Question: I have this program below
'''
package com;
public class ThreadDemo implements Runnable {
@Override
public void run() {
while(true)
{
try {
System.out.println("Into sleep");
Thread.sleep(<PHONE>);
System.out.println("Out of sleep");
} catch (InterruptedException e) {
// TODO Auto-generated catch block
e.printStackTrace();
}
}
}
public static void main(String args[]) {
ThreadDemo tD = new ThreadDemo();
Thread t1 = new Thread(tD);
t1.start();
t1.interrupt();
}
}
'''
I have started the Thread , and will call its run method and goes into sleep state for the above specified seconds .
i have called 't1.interrupt();'
This is the screen shot

My question is that why
1. Why Into sleep is printed twice ??
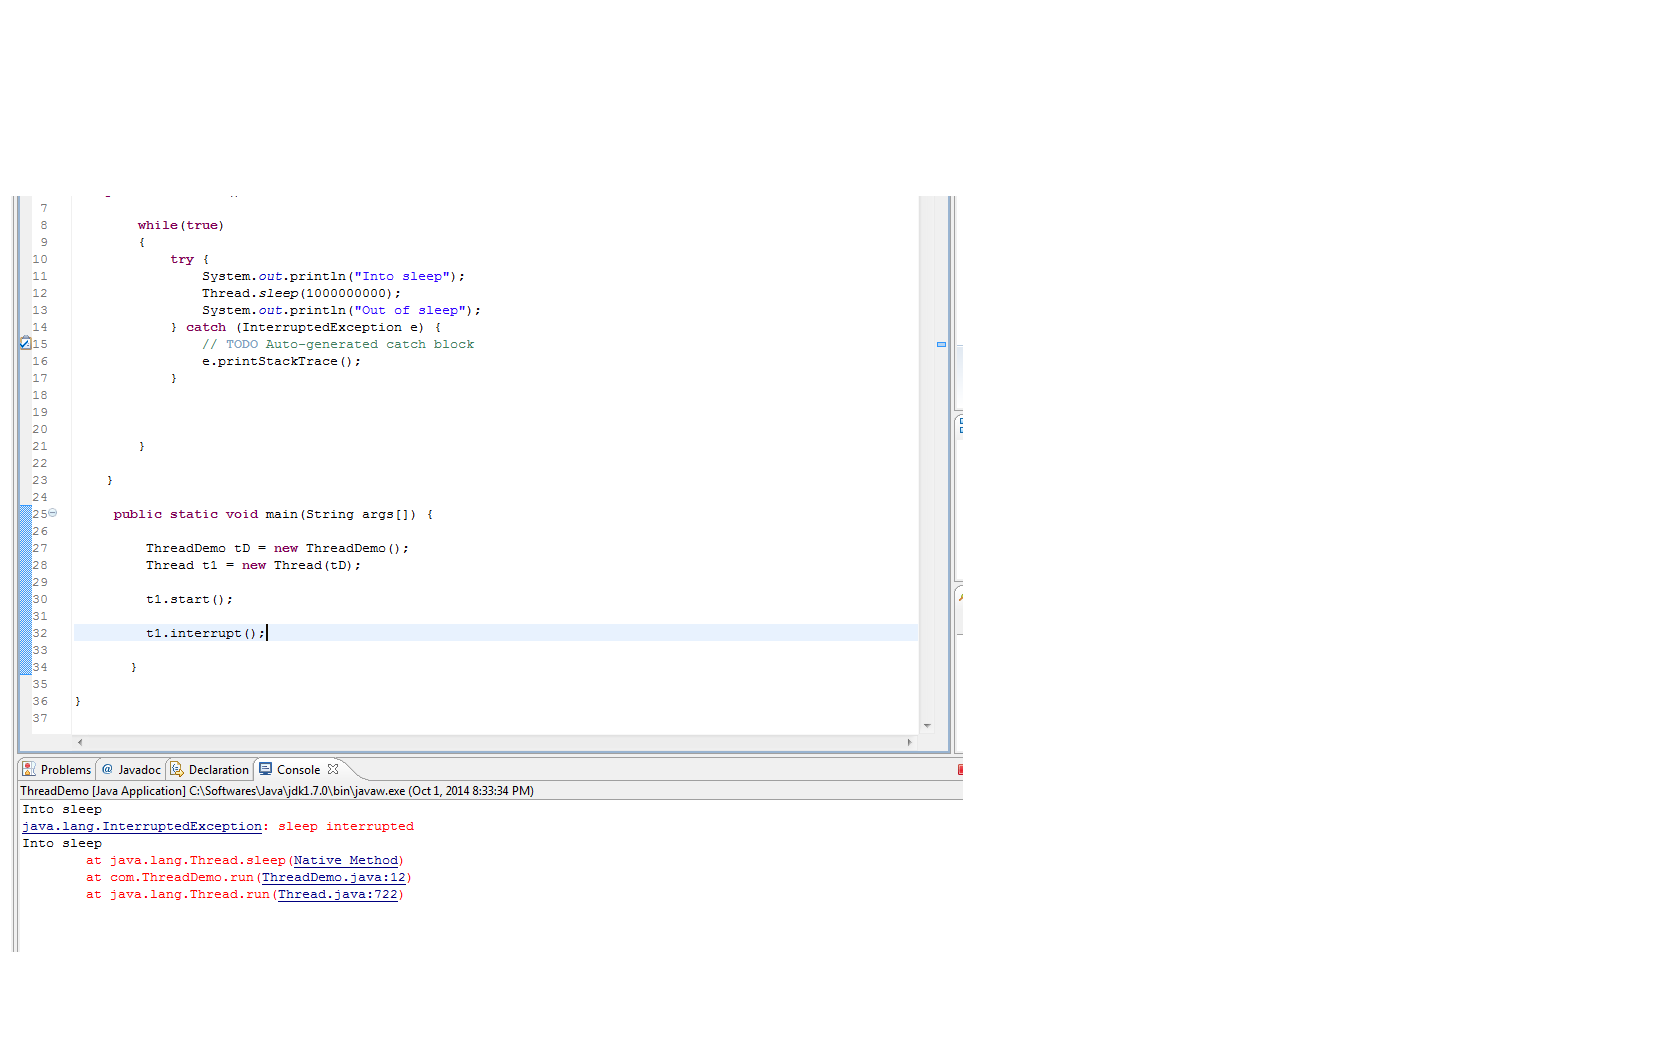
Answer: You're in a loop:
- - - -
So it "coming out of sleep state" (otherwise you wouldn't see the stack trace) - but you're then calling 'Thread.sleep' again.
If you only want to sleep once, get rid of the loop...